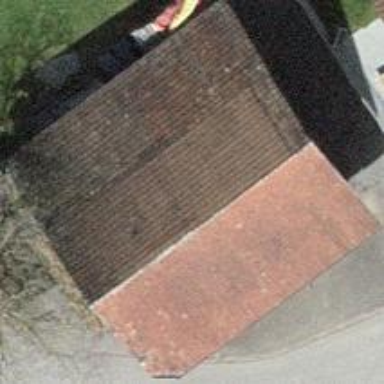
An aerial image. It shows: Simple house.